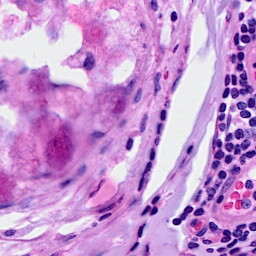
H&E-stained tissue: Breast